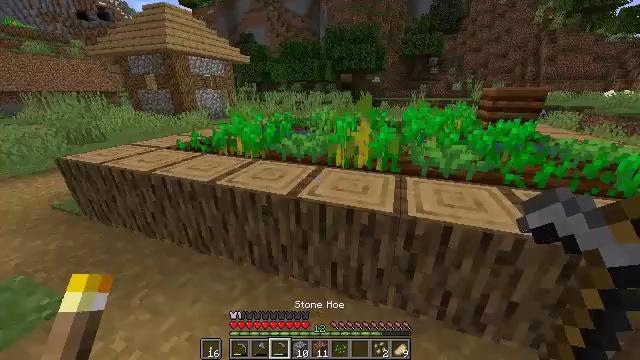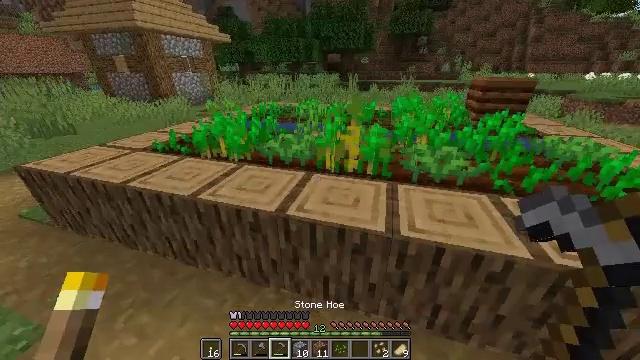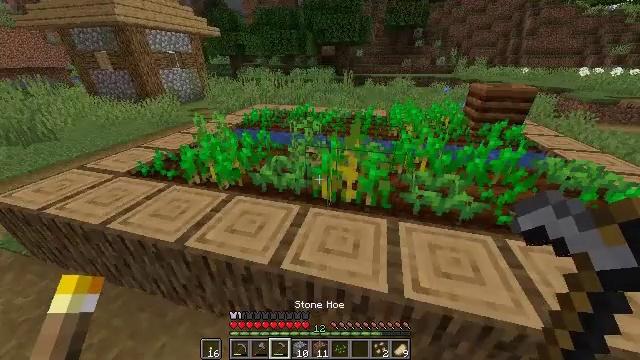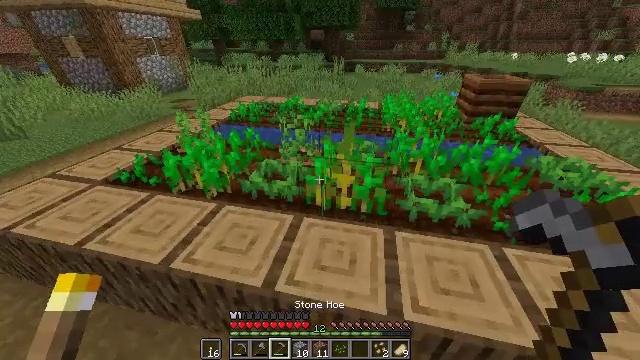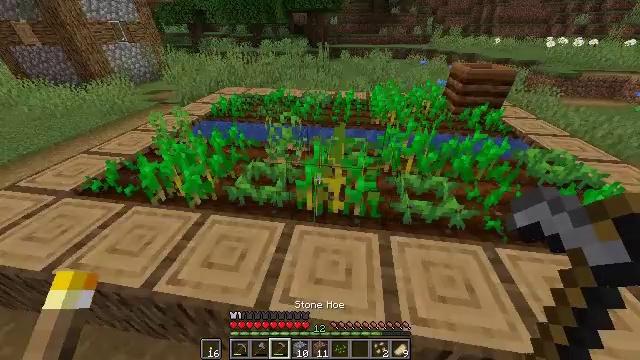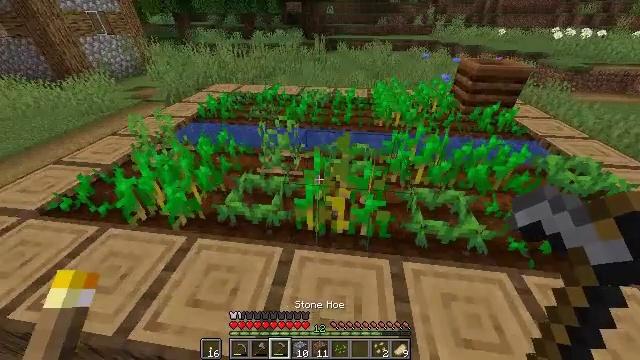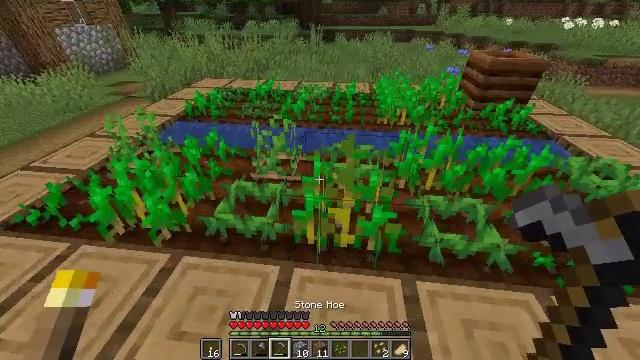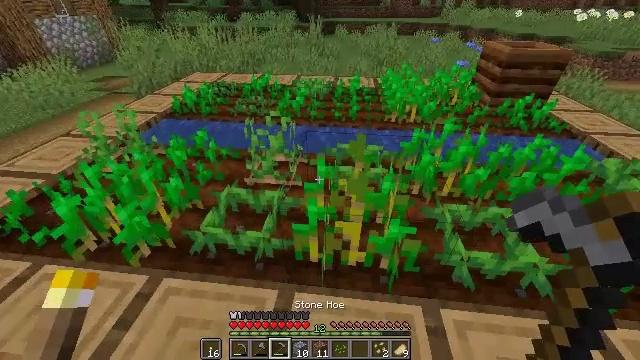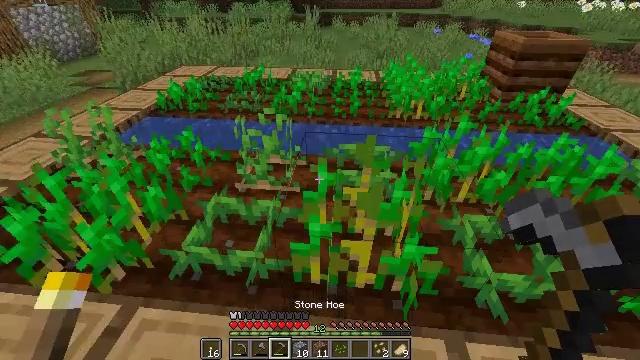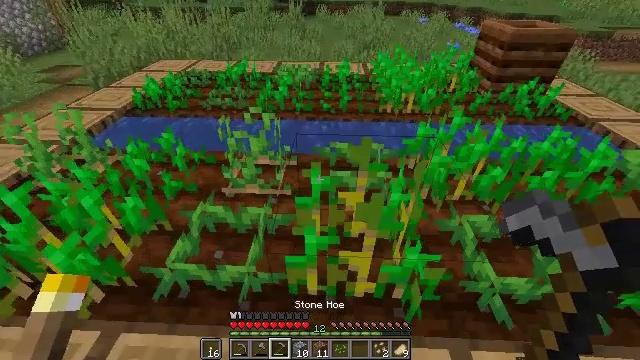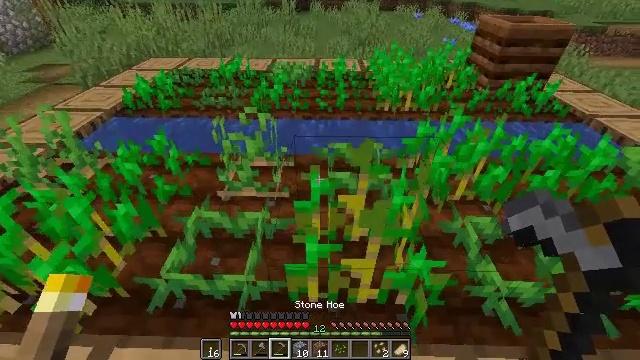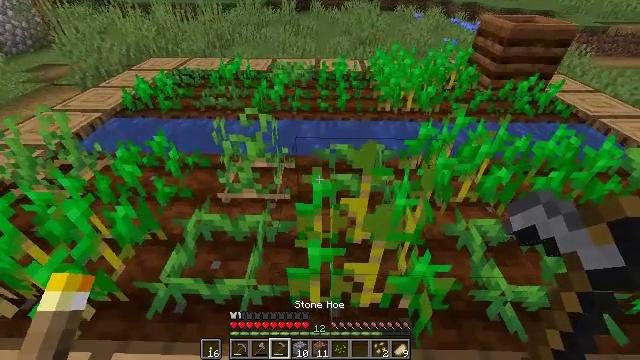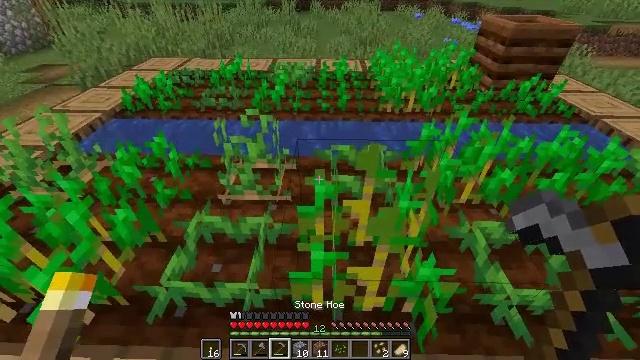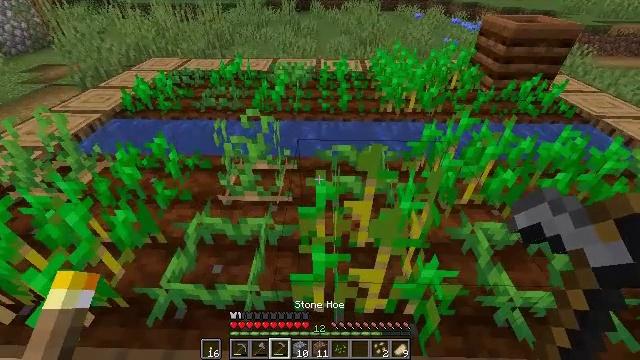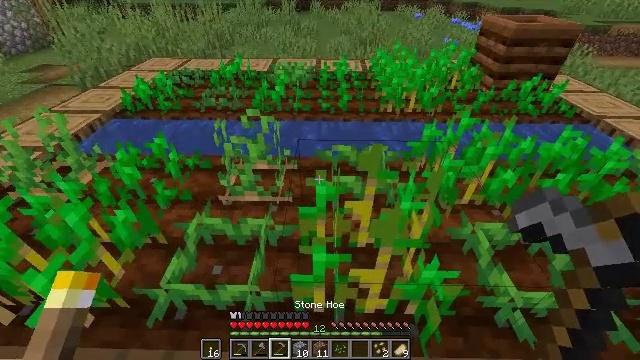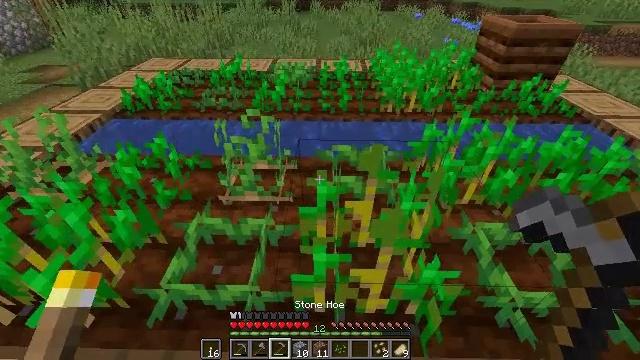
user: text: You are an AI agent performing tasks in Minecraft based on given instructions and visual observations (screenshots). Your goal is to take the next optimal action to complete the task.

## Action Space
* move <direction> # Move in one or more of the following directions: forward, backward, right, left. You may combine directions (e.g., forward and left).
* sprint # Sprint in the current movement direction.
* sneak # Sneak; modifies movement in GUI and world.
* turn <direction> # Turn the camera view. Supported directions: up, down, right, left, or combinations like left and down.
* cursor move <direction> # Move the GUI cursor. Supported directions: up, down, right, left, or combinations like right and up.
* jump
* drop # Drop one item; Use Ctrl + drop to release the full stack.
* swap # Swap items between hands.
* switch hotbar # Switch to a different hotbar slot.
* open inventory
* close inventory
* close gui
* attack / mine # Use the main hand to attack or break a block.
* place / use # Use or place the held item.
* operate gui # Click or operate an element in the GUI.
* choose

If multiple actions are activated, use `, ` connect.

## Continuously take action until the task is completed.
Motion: motion action
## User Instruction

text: Gather potatoes by left-clicking.
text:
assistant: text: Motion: move forward, turn right and down, jump
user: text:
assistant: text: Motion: move forward, turn right and down, jump
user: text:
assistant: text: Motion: move forward, turn right and down
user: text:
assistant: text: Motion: turn right and down
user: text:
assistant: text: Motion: turn right
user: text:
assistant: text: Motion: no_op
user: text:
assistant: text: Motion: no_op
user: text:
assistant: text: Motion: no_op
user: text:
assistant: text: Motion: turn right and down
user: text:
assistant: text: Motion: turn right
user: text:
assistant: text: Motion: no_op
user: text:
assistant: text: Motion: no_op
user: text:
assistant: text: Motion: no_op
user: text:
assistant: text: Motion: no_op
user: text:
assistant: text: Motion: no_op
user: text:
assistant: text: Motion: no_op
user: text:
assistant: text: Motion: no_op
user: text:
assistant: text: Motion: no_op
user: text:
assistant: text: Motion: no_op
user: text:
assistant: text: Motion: no_op
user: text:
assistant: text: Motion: move left
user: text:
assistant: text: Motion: move left
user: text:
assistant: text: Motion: move left
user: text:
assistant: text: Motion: move left
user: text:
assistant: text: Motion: move left
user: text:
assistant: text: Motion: move left
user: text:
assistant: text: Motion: move left, turn right
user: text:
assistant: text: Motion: turn right
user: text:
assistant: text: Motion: turn right
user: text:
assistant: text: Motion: no_op